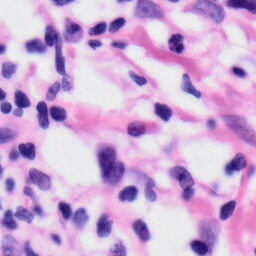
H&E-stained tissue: Skin